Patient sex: M
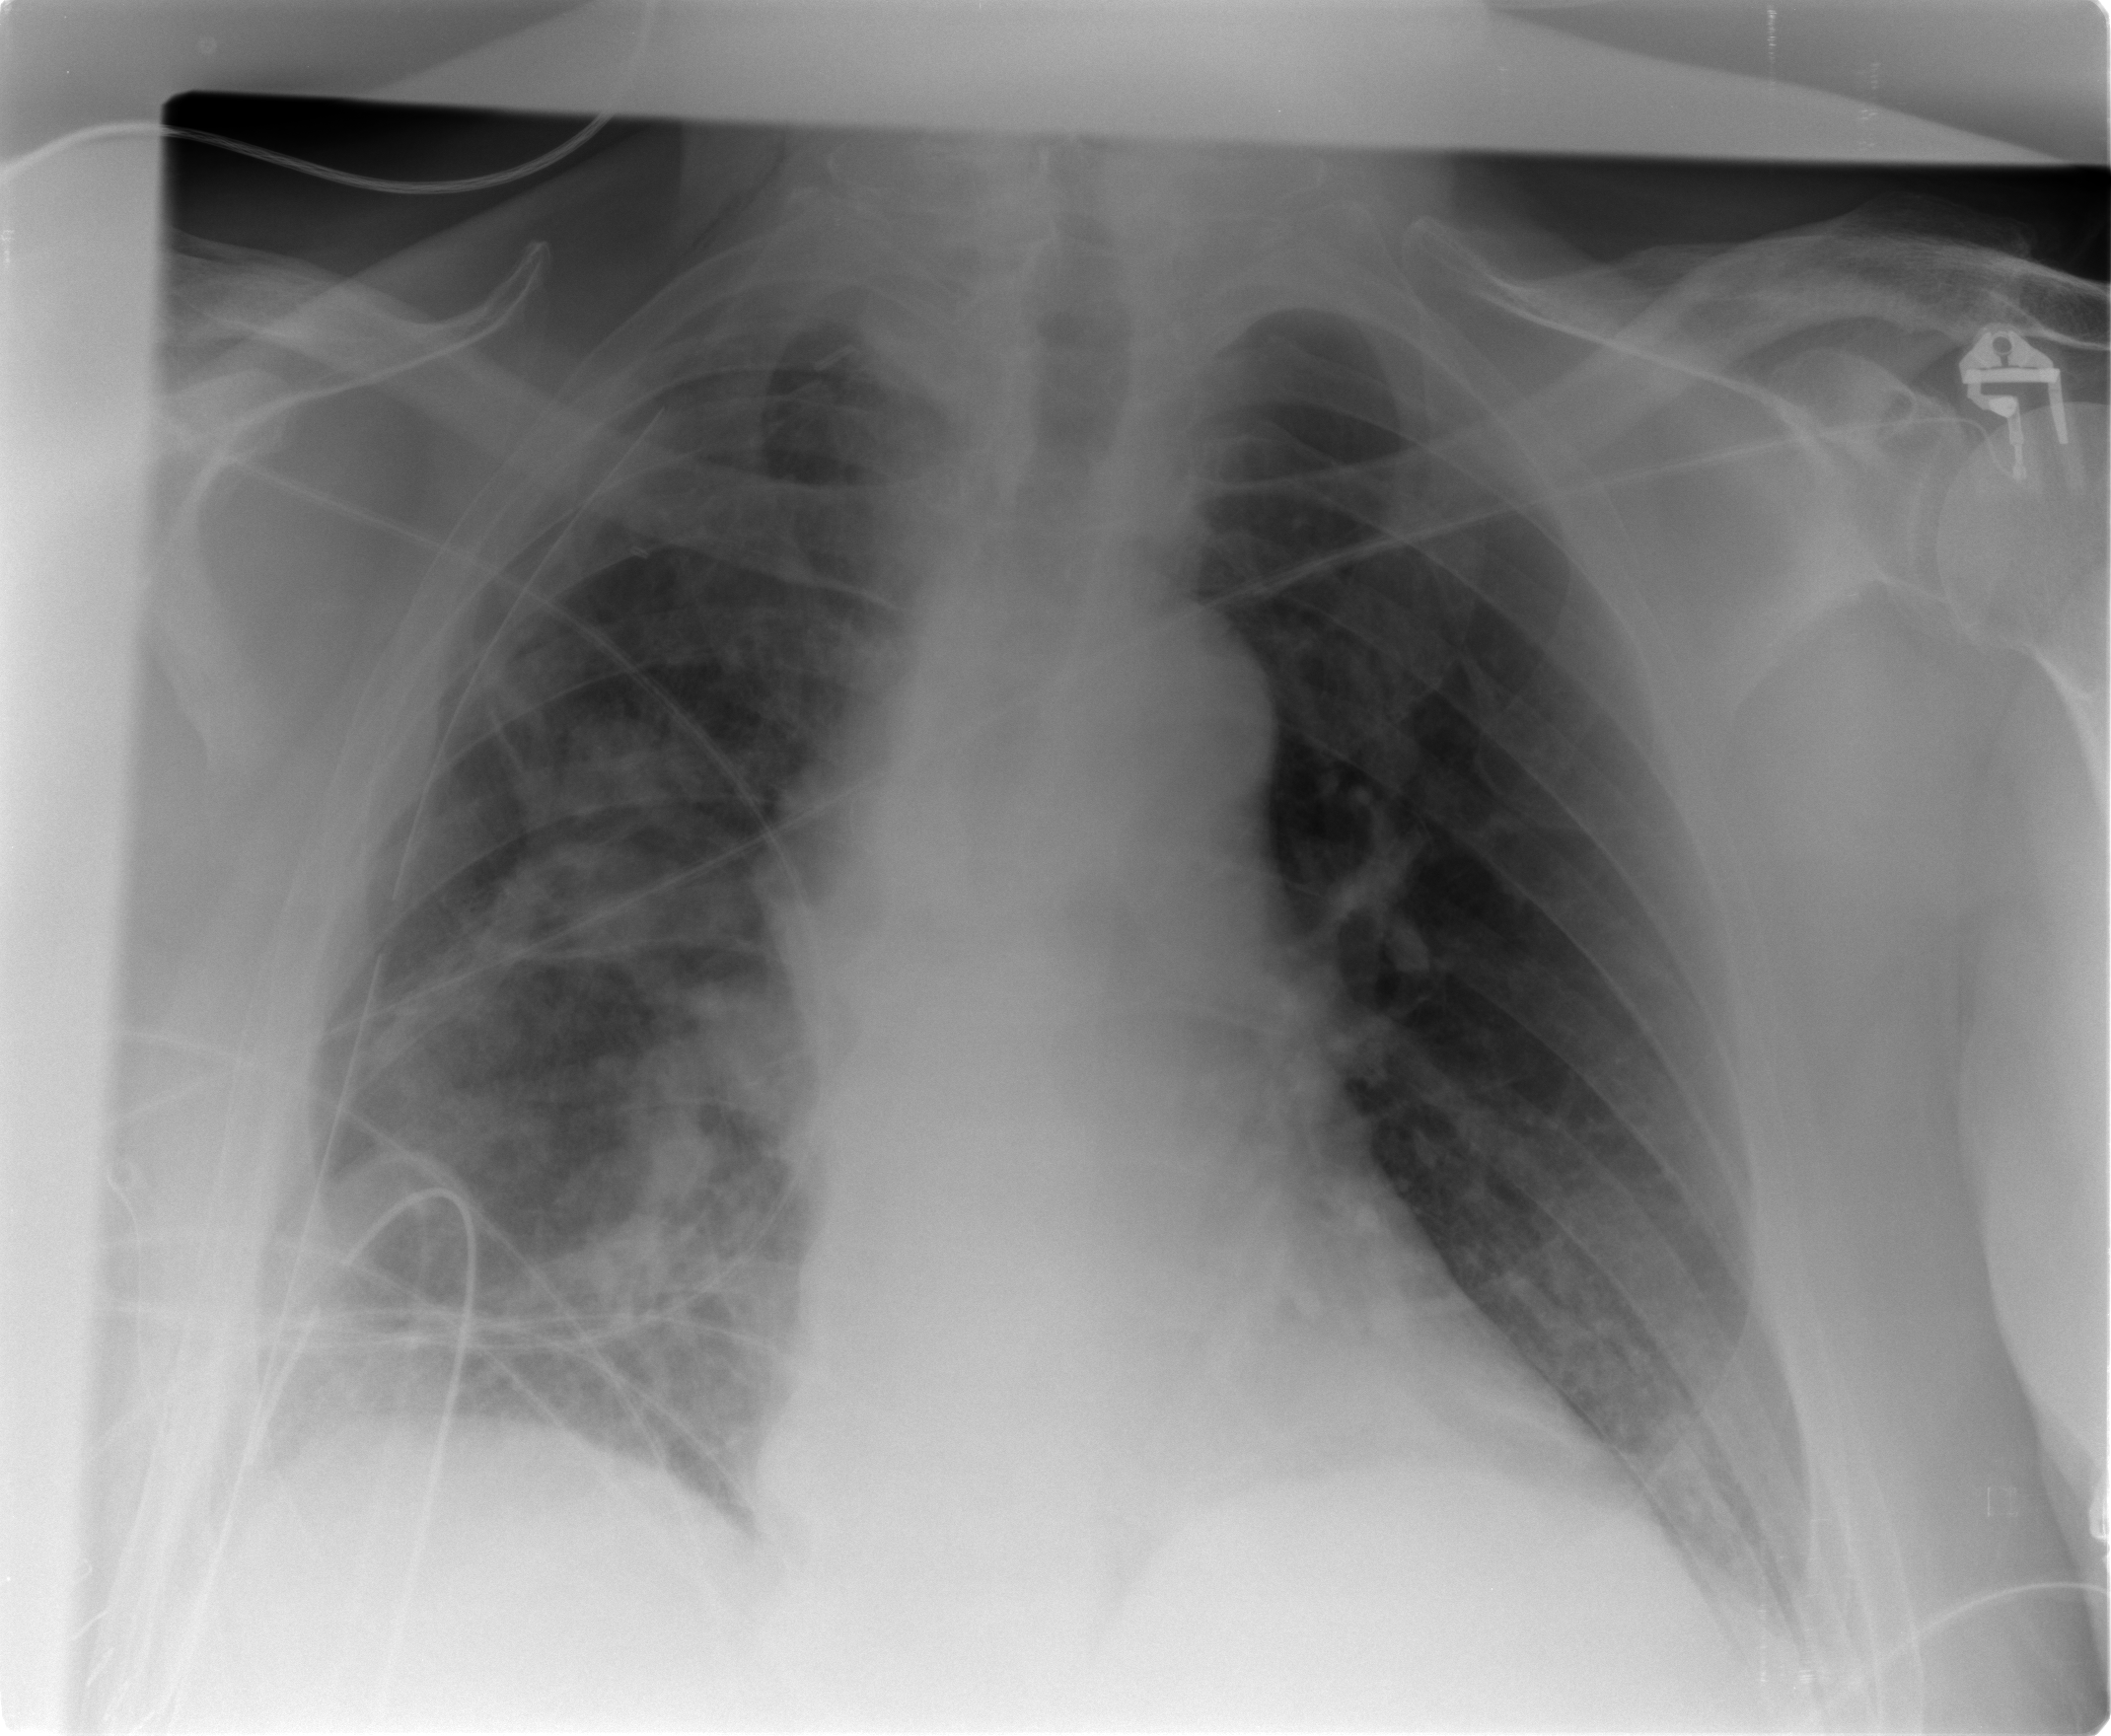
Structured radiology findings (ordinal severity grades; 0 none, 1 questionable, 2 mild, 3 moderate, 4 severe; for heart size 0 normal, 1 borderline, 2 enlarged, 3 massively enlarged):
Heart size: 2
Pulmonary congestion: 2
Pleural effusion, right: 0
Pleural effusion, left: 0
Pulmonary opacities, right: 2
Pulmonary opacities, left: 0
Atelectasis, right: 3
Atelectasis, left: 1